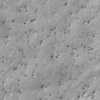
Label: not_dusty